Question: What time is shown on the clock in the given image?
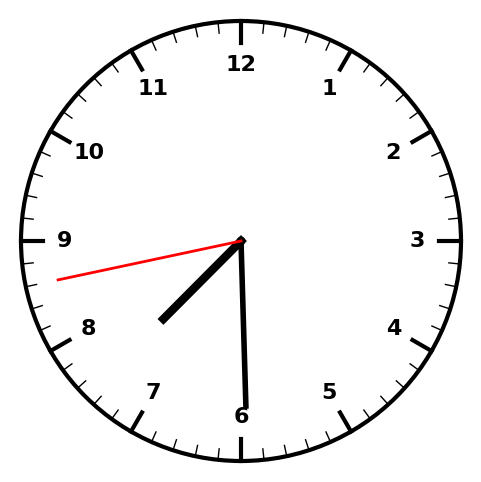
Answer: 07:29:43